Interaction volume radius: 10 \u00c5
Interaction volume height: 10 \u00c5
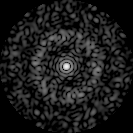
Disorder parameter: 0.8501